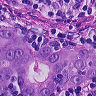
Metastatic tissue present: yes